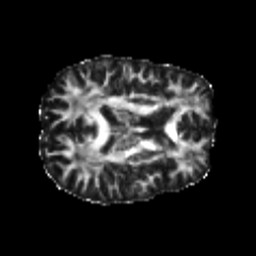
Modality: FA
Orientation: axial
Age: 26
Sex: male
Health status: healthy
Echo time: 0.074 s